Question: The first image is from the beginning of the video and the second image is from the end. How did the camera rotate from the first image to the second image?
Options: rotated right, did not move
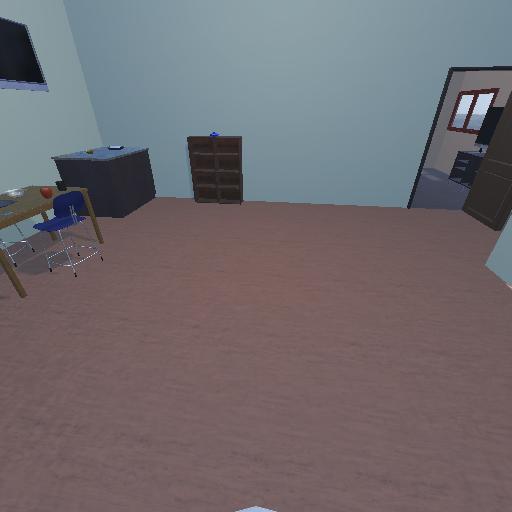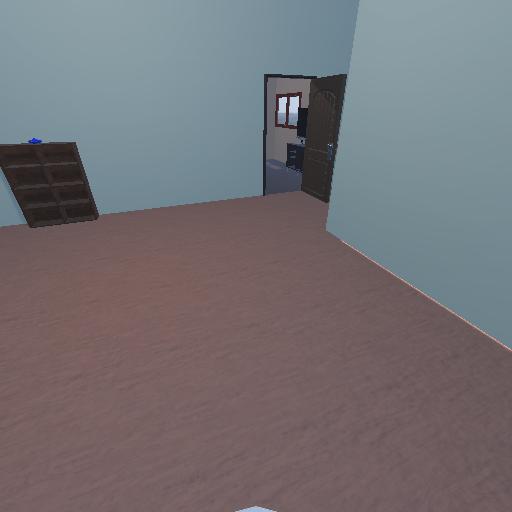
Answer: rotated right